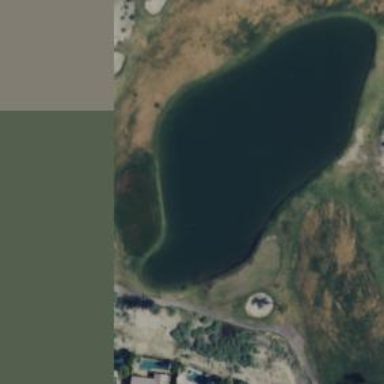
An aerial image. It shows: Picturesque scene of golf course with lateral water hazard.